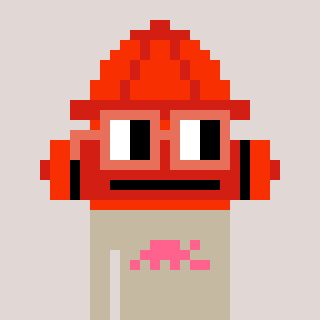
a pixel art character with square orange glasses, a fire hydrant-shaped head and a bege-colored body on a warm background